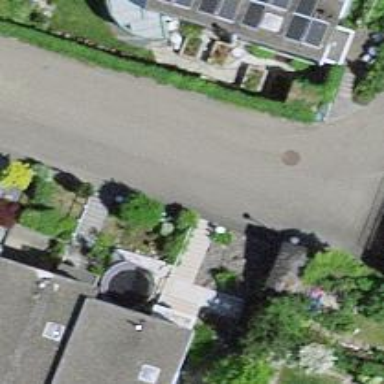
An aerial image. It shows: Charming neighbourhood.